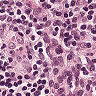
Metastatic tissue present: no